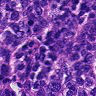
Metastatic tissue present: yes